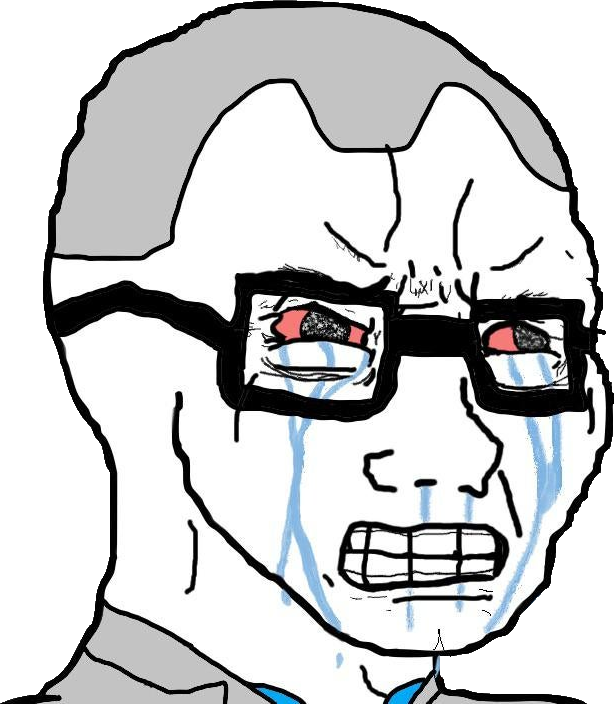
Label: 5_Crying_Wojak